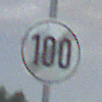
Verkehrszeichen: EndeGeschwindigkeit100
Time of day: Night
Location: Outdoor (Nature)
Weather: Overcast
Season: NotSpecified
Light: Artificial